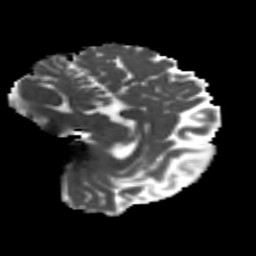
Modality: MD
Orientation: sagittal
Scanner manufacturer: siemens
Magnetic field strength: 3 T
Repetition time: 4.16 s
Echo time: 0.0806 s